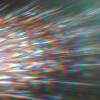
Label: sunburn